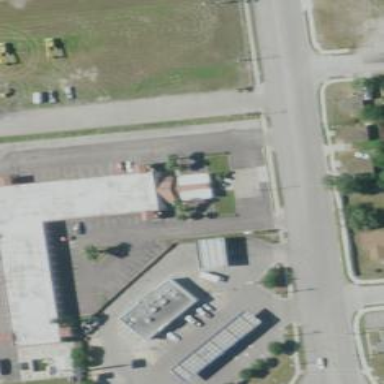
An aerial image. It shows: Hotel that is classified as motel for tourism.